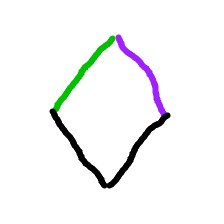
Shape: rhombus